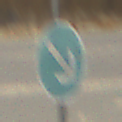
Verkehrszeichen: VorgeschriebeneVorbeifahrtRechts
Umgebung: Outdoor, Suburban
Tageszeit: MorningAfternoon
Wetter: PartlyCloudy
Licht: Natural
Jahreszeit: NotSpecified
Kontrast: HighContrast